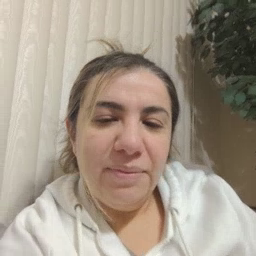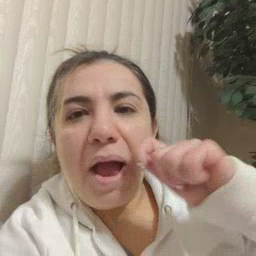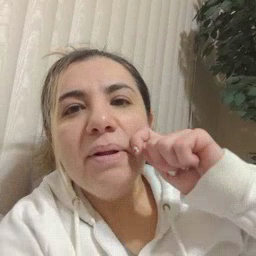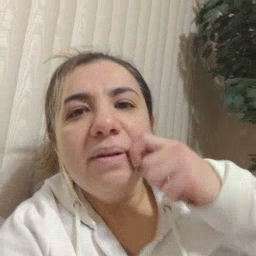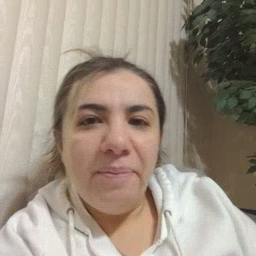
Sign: apple